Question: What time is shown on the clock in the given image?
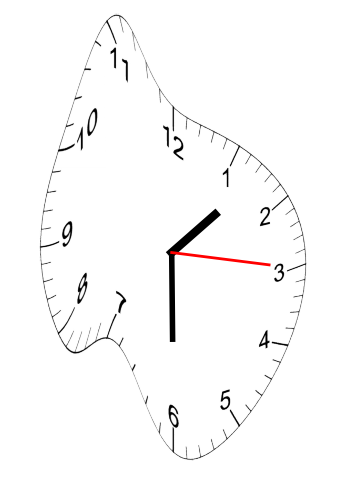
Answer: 01:30:15